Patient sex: M
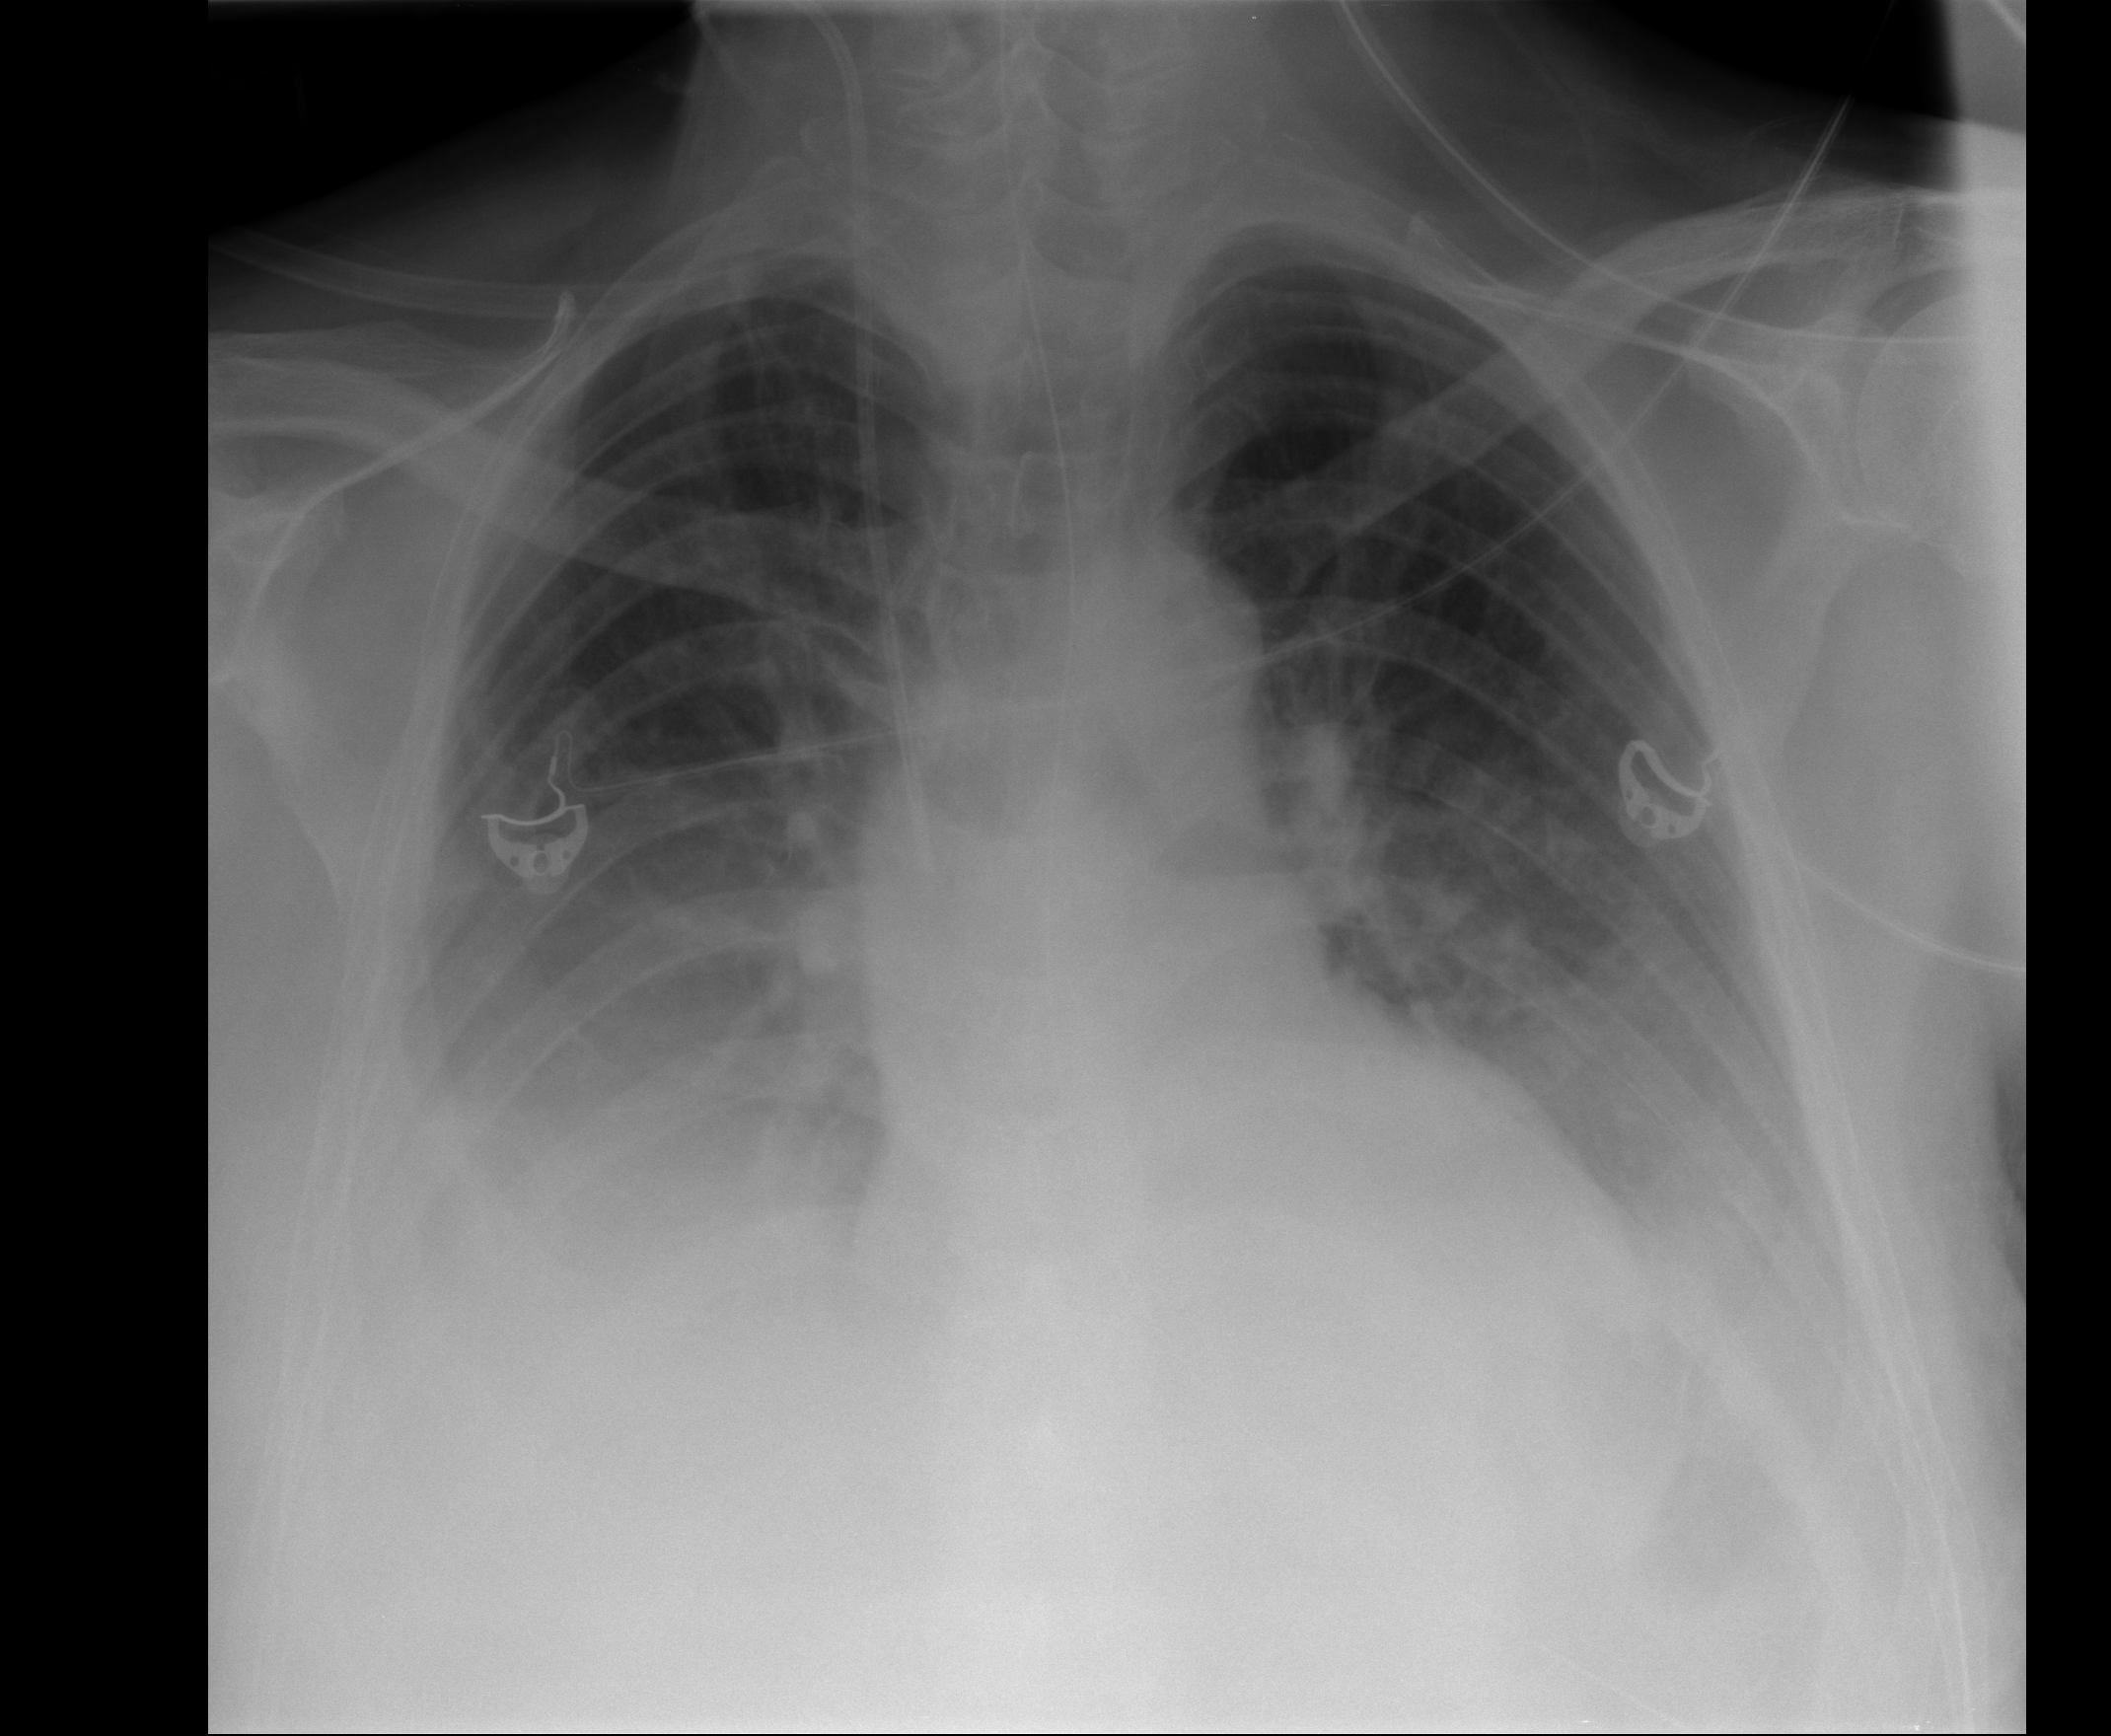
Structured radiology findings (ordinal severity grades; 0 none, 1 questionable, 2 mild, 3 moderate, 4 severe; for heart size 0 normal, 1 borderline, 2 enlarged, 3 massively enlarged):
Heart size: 0
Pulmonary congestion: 1
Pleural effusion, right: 2
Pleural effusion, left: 2
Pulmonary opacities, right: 0
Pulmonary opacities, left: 0
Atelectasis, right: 0
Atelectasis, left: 0